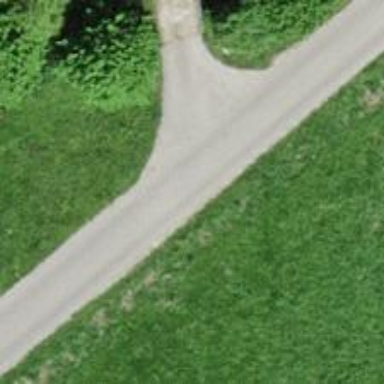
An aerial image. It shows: Gravel path.